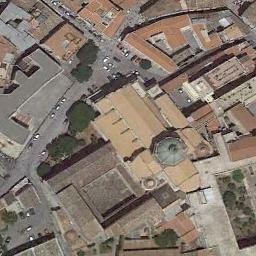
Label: church